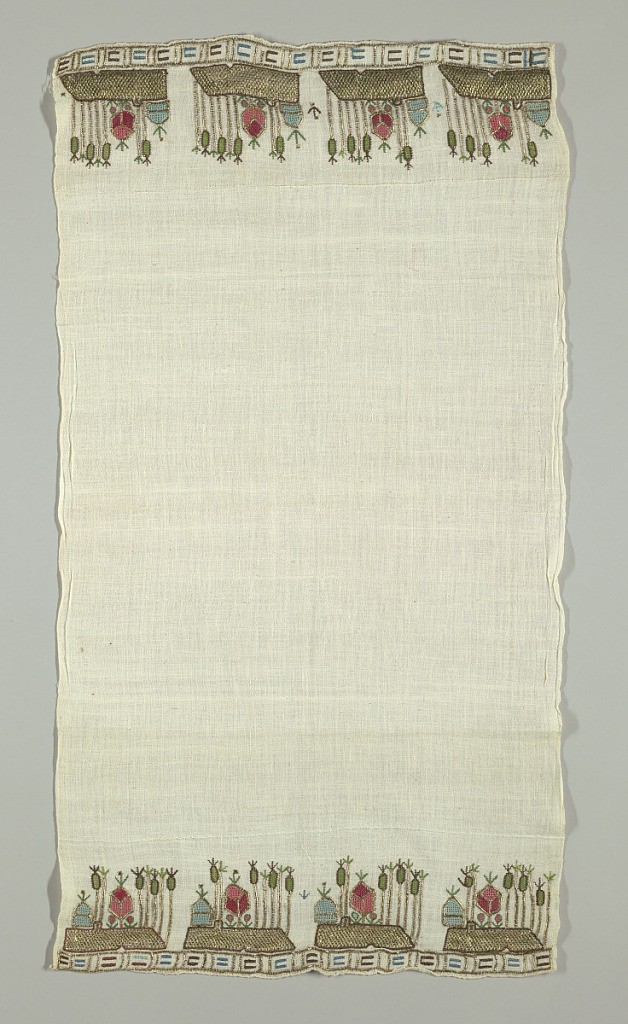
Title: Towel
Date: late 19th century
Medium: cotton, silk, metallic thread Technique: embroidered
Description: Towel of white hand-woven cotton with ends embroidered in detached designs, simulating an island with tall trees and other forms. Pattern embroidered in red, rose, green, light blue and gold. Simple border of block design in gold and colors.